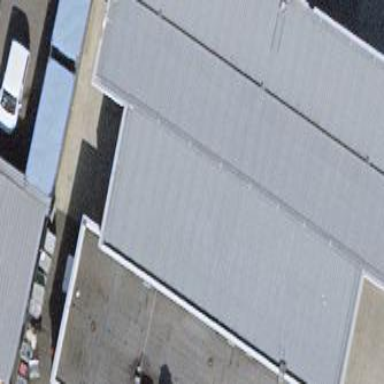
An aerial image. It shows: View of roof of building.